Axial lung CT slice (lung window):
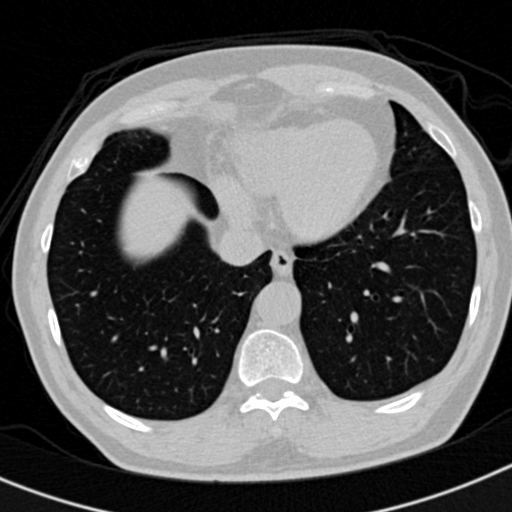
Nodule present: no